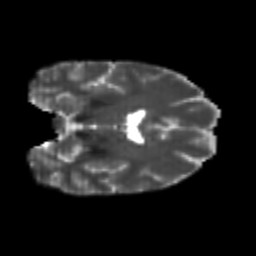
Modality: T2w
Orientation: coronal
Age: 26
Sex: female
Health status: healthy
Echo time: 0.074 s